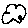
Label: cloud